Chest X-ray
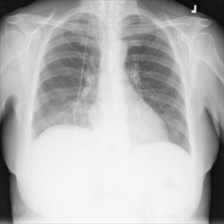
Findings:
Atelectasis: negative
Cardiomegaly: negative
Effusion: positive
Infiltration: negative
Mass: negative
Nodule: negative
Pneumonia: negative
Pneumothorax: negative
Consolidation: negative
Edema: negative
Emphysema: negative
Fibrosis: negative
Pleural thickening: negative
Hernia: negative